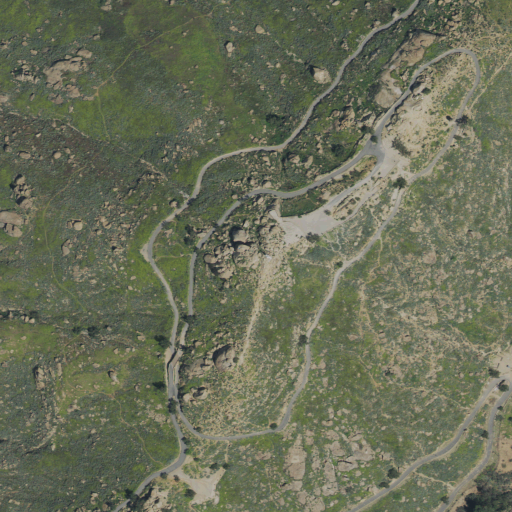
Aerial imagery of mountain in California named Mount Rubidoux containing shrub, grassland, open development, and low intensity development